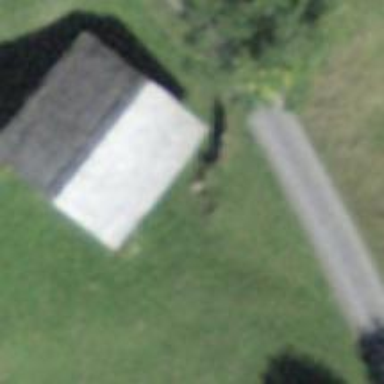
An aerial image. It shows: Rural barn.